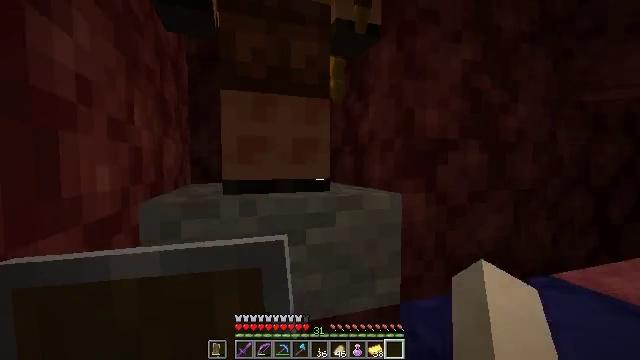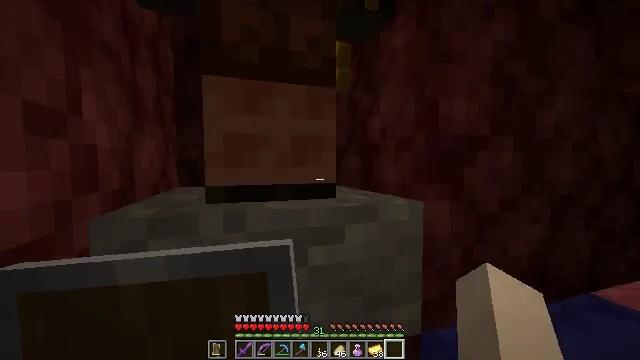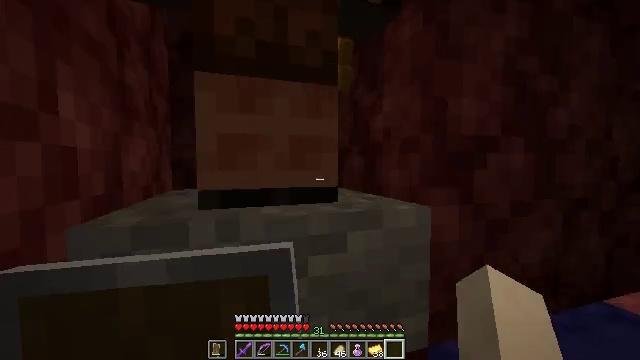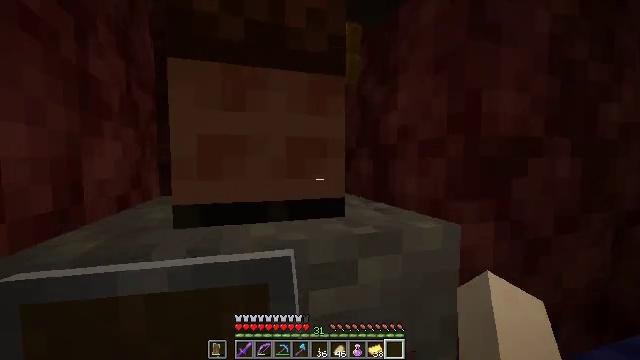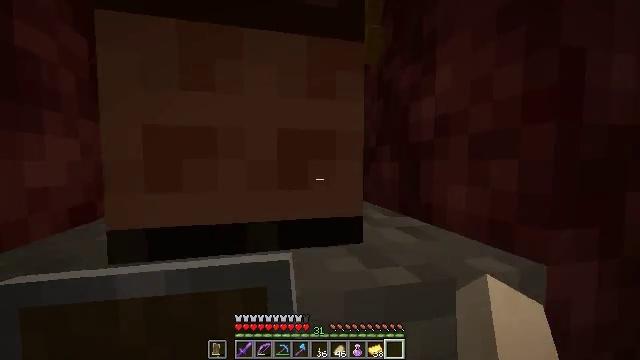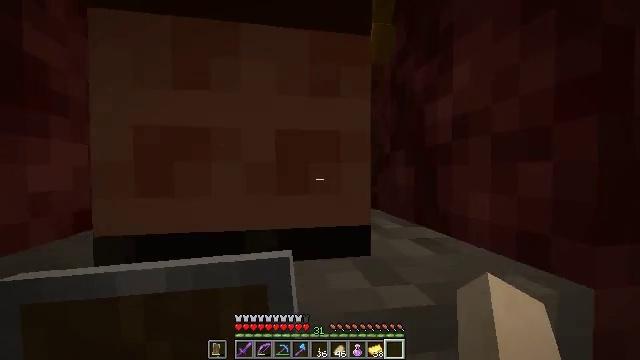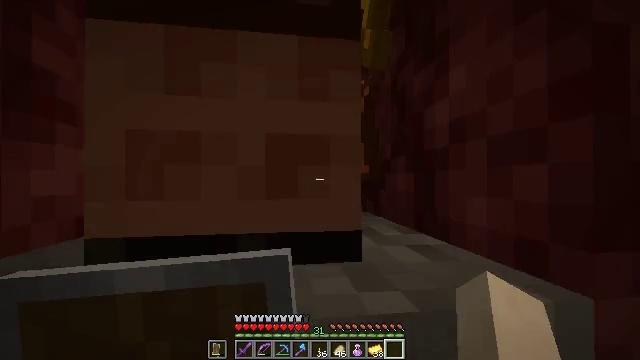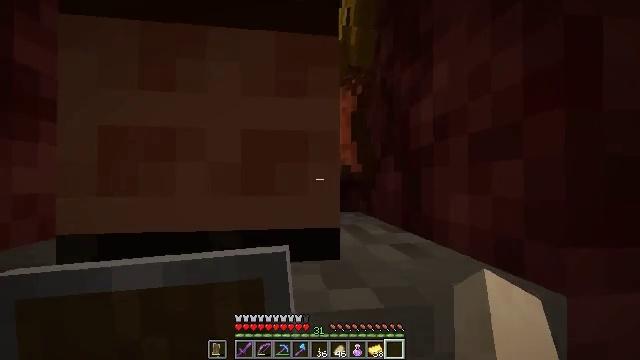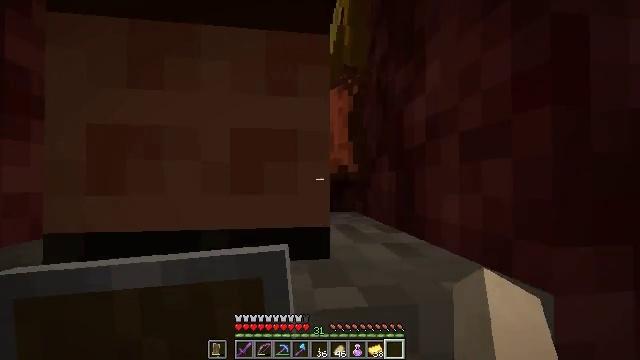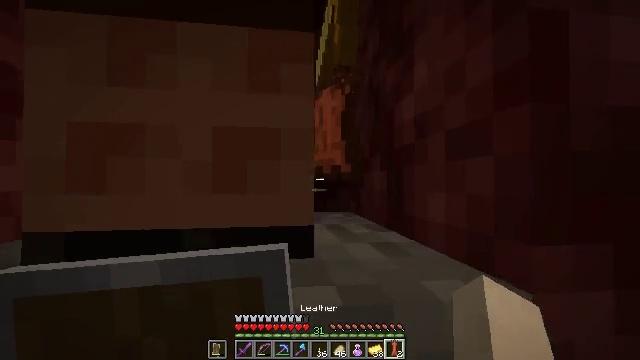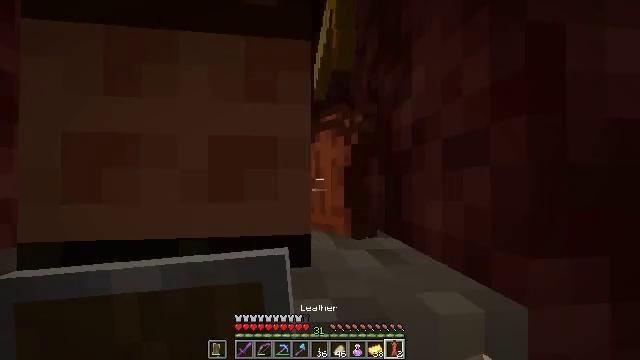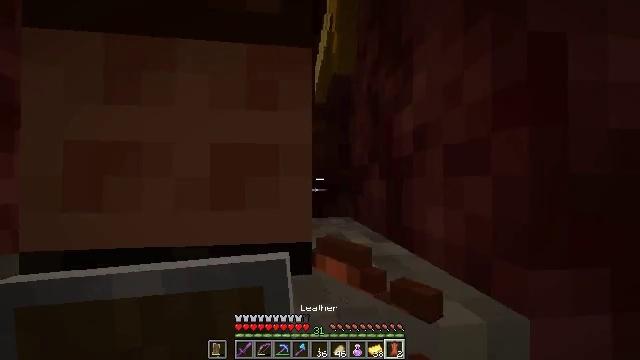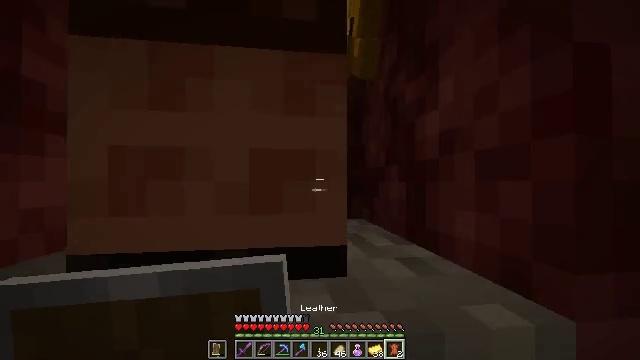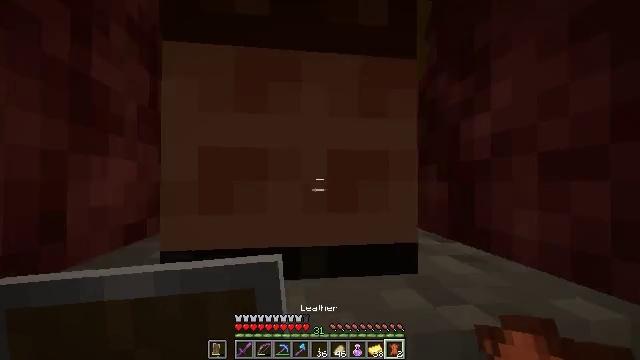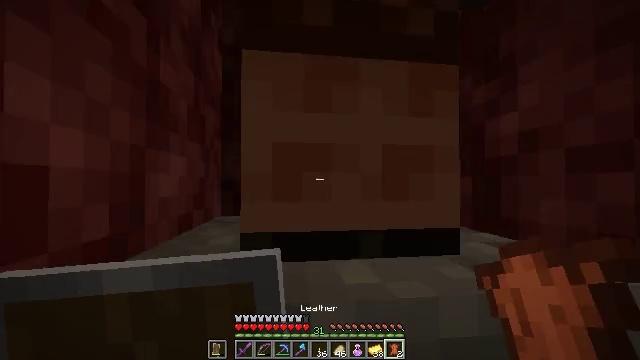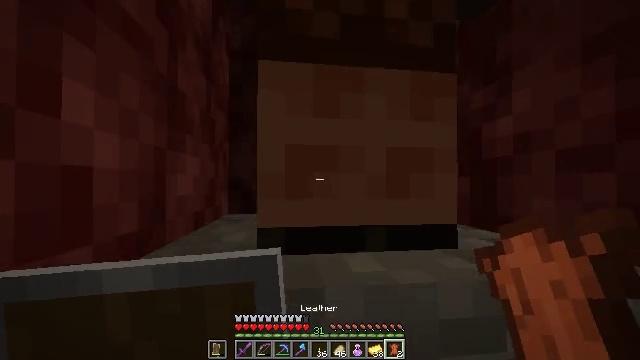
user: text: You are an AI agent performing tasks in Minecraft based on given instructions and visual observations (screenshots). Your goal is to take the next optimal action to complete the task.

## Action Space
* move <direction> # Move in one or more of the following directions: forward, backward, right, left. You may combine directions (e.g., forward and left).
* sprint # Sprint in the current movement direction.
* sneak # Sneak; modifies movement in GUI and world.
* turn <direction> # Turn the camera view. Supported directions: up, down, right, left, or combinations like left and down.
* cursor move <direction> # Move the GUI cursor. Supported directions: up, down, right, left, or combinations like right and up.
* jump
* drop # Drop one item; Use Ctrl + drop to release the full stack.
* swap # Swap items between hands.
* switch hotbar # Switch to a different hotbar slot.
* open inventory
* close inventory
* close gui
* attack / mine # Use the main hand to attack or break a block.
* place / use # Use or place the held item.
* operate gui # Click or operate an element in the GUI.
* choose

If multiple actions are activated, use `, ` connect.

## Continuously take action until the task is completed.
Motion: motion action
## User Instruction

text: Remove a gold ingot from the inventory.
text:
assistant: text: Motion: move forward
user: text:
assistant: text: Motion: move forward
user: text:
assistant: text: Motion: move forward
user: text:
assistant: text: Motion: move forward, turn left
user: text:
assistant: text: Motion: move forward, turn left and up
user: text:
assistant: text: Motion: move forward, turn left and up
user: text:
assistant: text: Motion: move forward
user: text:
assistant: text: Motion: move forward
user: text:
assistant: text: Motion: move forward
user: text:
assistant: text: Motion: move forward
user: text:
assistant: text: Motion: move forward
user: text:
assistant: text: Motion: move left
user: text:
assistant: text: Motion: move left
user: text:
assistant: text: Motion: move back and move left
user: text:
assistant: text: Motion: move back and move left
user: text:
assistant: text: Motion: move back
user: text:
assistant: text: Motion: move back
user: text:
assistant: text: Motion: move back
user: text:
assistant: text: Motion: move back
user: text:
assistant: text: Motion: no_op
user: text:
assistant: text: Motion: no_op
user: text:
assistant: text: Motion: no_op
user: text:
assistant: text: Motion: no_op
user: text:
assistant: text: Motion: no_op
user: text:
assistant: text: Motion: no_op
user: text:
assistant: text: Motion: no_op
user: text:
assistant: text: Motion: no_op
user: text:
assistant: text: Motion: no_op
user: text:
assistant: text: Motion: no_op
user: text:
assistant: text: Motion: no_op